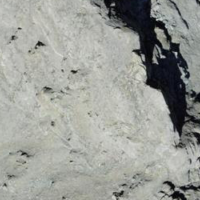
EUNIS habitat code: 48
Species observed at this site:
Saxifraga muscoides
Phoenicurus ochruros